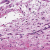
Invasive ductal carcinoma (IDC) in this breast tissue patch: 0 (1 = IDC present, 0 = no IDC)